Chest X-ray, AP view. Patient: 46 years old, sex F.
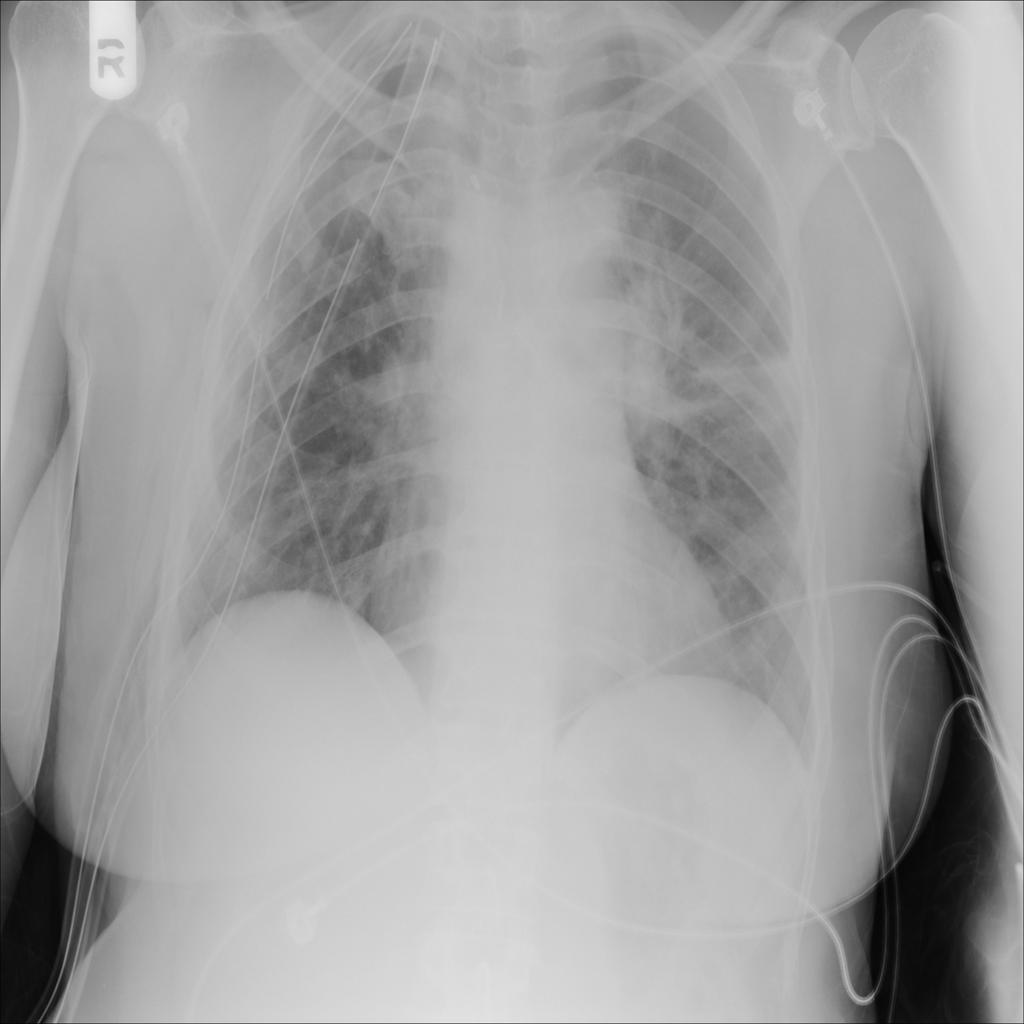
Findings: No Finding